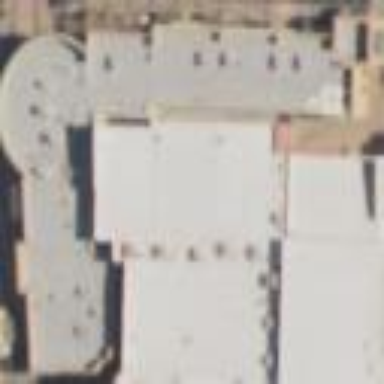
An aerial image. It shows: Retail building.